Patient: sex M, age 78
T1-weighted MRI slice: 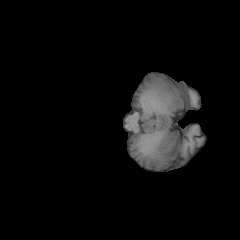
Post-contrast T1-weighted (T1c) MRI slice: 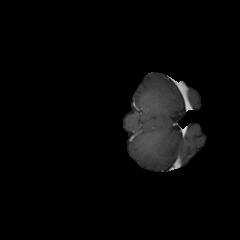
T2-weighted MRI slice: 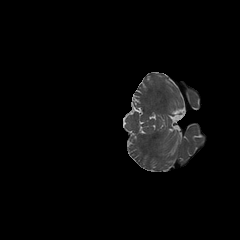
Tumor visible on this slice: no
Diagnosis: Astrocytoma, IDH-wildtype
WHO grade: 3